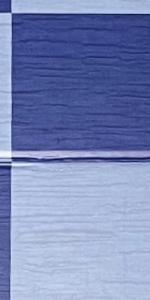
Label: Empty